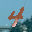
Label: 4